Question: hi I am using phonegap barcodeplugin 'wildabeast/BarcodeScanner' for scanning the barcodes.
Here is my code
'''
$('#scanbtn').on( "tap", function(evt){
scanner = null;
if(ival == 0){
ival = 1;
scanaction();
}
});
function scanaction(){
cordova.plugins.barcodeScanner.scan( function (result) {
scanText = result.text;
scanFormat = result.format;
scanCancelled = result.cancelled;
/* alert("We got a barcode
" +
"Result: " + scanText + "
" +
"Format: " + scanFormat + "
" +
"Cancelled: " + scanCancelled); */
$.mobile.changePage('#pageTwo',{transition: "slide"});
}, function (error) {
ival = 0;
console.log("Scanning failed: ", error);
});
}
'''

And the log I'm getting on this occasion is
'''
2014-05-23 10:41:26.629 ShareQ[283:60b] WARNING: -[<AVCaptureVideoPreviewLayer: 0x155ba090> isOrientationSupported] is deprecated. Please use AVCaptureConnection's -isVideoOrientationSupported
2014-05-23 10:41:26.735 ShareQ[283:60b] WARNING: -[<AVCaptureVideoPreviewLayer: 0x155ba090> setOrientation:] is deprecated. Please use AVCaptureConnection's -setVideoOrientation:
2014-05-23 10:41:27.300 ShareQ[283:60b] WARNING: -[<AVCaptureVideoPreviewLayer: 0x155ba090> setOrientation:] is deprecated. Please use AVCaptureConnection's -setVideoOrientation:
2014-05-23 10:41:27.310 ShareQ[283:60b] Warning: Attempt to present <CDVbcsViewController: 0x155392f0> on <MainViewController: 0x1559e3c0> while a presentation is in progress!
2014-05-23 10:41:27.321 ShareQ[283:60b] Warning: Attempt to present <CDVbcsViewController: 0x1553bb20> on <MainViewController: 0x1559e3c0> while a presentation is in progress!
2014-05-23 10:41:27.324 ShareQ[283:60b] Warning: Attempt to present <CDVbcsViewController: 0x1553d2b0> on <MainViewController: 0x1559e3c0> while a presentation is in progress!
2014-05-23 10:41:27.326 ShareQ[283:60b] Warning: Attempt to present <CDVbcsViewController: 0x155418b0> on <MainViewController: 0x1559e3c0> while a presentation is in progress!
2014-05-23 10:41:27.328 ShareQ[283:60b] Warning: Attempt to present <CDVbcsViewController: 0x155456f0> on <MainViewController: 0x1559e3c0> while a presentation is in progress!
2014-05-23 10:41:27.331 ShareQ[283:60b] Warning: Attempt to present <CDVbcsViewController: 0x155fa710> on <MainViewController: 0x1559e3c0> while a presentation is in progress!
'''
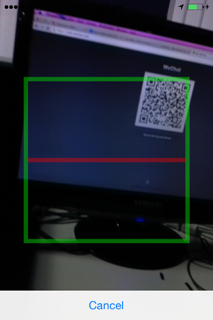
Answer: The problem is due to the jquerymobile framework.
The "tap" function in the jquerymobile fires multiple times on a single click was the reason for the issue I've mensioned. It is rectified by changing the jquerymobile's "tap" method as follows
'''
$(document).off('tap', '#scanbtn')
.on('tap', '#scanbtn',function(e) {
if(ival == 0){
ival = 1;
scanaction();
}
});
'''
Now my issue is solved. The scanner works fine.